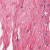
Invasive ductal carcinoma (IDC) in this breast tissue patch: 0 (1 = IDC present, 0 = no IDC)